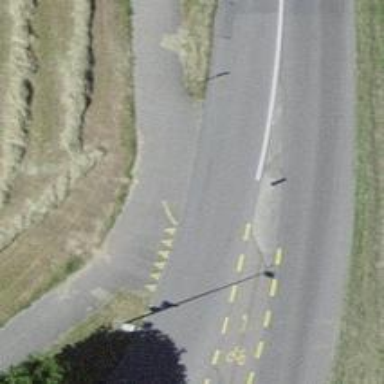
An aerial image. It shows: Cycleway.